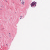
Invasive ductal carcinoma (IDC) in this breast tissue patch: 0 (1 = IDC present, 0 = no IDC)